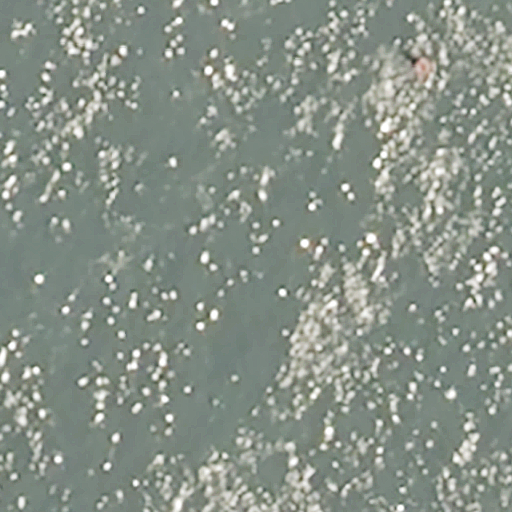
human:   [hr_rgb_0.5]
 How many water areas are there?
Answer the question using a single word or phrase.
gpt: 1

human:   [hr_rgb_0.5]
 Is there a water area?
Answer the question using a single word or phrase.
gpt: yes

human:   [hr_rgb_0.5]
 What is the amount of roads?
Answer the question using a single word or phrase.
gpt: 2

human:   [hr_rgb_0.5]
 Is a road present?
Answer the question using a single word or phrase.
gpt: yes

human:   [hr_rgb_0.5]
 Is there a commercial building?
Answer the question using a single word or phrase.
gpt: no

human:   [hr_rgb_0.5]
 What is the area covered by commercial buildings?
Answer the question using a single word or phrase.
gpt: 0m2

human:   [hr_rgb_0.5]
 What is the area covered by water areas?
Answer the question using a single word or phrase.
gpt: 10603m2

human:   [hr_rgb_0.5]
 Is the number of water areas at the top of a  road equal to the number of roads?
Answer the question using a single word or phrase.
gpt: no

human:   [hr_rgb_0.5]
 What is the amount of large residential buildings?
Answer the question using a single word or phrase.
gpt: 0

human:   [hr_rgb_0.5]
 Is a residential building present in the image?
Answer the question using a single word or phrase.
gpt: no

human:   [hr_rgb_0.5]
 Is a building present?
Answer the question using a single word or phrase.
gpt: no

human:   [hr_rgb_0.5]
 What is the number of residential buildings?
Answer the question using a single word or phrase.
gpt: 0

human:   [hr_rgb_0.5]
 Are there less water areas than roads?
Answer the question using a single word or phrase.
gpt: yes

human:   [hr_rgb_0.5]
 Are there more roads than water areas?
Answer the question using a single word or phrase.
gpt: yes

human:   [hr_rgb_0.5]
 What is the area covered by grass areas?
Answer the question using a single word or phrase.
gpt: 0m2

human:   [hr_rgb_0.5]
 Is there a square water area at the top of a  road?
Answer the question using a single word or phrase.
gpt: no

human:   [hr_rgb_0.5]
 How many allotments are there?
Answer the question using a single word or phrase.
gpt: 0

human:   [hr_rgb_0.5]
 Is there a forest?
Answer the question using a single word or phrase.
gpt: no

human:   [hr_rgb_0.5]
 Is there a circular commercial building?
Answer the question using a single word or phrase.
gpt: no

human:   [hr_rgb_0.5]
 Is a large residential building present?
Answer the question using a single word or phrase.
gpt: no

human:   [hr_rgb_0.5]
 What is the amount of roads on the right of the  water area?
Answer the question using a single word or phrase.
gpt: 0

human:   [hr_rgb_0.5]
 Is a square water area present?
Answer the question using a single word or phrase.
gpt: no

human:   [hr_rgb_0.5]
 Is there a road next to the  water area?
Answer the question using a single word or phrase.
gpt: yes

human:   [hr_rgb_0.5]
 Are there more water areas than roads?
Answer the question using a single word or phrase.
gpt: no

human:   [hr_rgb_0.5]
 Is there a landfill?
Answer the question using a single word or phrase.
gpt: no

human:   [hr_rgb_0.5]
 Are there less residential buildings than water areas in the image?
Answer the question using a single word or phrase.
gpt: yes

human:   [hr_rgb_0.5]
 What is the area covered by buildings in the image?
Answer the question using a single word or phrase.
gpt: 0m2

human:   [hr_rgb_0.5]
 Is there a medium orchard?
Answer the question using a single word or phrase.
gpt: no

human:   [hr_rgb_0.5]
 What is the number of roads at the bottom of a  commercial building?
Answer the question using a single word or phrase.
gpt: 0

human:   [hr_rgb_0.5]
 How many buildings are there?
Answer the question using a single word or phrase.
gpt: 0

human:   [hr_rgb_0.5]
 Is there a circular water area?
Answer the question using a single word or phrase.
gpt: no

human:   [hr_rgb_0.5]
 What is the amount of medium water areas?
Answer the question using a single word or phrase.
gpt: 0

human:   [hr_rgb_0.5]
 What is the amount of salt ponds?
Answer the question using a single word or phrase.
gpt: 0

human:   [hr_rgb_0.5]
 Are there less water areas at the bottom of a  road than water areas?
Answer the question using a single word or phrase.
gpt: yes

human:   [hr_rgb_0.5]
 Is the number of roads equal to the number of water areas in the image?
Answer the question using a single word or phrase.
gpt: no

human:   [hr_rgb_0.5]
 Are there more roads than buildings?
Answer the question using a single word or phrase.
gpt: yes

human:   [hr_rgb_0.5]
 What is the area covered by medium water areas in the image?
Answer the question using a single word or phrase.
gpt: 0m2

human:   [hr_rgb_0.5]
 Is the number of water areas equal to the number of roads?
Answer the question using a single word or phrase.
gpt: no

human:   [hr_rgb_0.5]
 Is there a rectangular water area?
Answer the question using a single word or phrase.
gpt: yes

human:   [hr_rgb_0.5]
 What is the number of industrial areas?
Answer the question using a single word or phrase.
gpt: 0

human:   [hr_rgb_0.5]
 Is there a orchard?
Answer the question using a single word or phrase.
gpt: no

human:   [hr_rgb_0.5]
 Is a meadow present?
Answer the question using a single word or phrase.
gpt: no

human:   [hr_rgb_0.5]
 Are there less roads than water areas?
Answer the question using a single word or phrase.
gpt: no

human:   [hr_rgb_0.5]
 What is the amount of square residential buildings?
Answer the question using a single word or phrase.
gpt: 0

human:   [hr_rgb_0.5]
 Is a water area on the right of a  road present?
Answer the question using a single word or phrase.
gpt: no

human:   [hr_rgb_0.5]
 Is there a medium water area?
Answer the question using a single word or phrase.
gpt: no

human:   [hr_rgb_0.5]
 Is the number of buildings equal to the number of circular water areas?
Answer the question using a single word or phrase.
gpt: yes

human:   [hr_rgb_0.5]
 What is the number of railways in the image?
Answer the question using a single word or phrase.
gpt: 0

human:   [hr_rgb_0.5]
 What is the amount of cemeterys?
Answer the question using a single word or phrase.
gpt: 0

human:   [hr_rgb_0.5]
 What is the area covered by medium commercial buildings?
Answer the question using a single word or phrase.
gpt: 0m2

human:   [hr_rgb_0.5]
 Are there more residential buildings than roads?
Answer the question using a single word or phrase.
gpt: no

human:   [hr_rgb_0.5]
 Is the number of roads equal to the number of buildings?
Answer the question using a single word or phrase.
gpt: no

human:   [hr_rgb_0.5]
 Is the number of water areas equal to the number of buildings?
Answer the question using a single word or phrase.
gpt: no

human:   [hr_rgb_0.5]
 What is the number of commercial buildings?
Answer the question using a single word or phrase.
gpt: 0

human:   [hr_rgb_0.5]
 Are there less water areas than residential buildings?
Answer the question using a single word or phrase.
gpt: no

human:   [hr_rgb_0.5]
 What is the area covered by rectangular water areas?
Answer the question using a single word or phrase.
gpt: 10603m2

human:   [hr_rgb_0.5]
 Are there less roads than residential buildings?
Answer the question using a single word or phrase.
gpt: no

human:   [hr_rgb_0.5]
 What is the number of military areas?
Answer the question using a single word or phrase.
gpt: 0

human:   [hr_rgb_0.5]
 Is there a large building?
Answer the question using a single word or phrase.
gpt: no

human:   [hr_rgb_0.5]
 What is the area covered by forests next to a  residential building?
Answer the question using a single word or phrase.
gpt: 0m2

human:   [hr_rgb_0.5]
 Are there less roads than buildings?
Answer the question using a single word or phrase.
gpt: no

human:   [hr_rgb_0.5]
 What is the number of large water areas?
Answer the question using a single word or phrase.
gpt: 1

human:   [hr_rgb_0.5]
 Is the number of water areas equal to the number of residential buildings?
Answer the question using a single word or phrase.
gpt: no

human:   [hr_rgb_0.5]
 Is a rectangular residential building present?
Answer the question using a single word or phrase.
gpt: no